Question: I need to do is when 2 textboxes are having text.. to make collapsible header color green..
I know how to do the first part.. but how to change collapsible header color i don't know...
<URL>
here is written that you can customize it with custom css... i tried but this didn't help..
here is the code of creation
'''
var collDiv = '<div class="added" data-role="collapsible" data-collapsed="true"><h3 style="background: rgba(204,244,204,0.9);" id="results-header">'
+ hoursFrom + ":" + minsFrom
+ " - "
+ hoursTo + ":" + minsTo + '</h3>' + textProjectName + textProjectData + '</div>';
$('.spanTimetable').append(collDiv);
'''

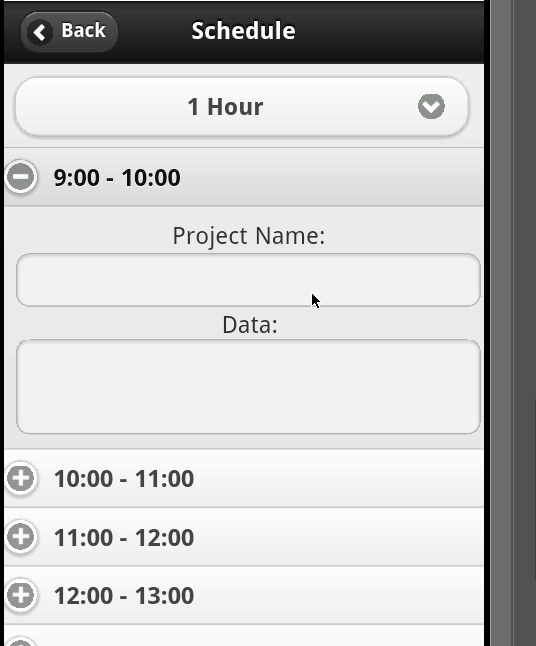
Answer: Docs:
- <URL>
Theming collapsible blocks
To set the color of the collapsible header, add the data-theme attribute to the collapsible container. The icon and body are not currently themable through data attributes, but can be styled directly with custom css.
'''
<div data-role="collapsible" data-collapsed="true" data-theme="a">
'''
Try something like this:
'''
var collDiv = '<div class="added" data-role="collapsible" data-collapsed="true" data-theme="f"><h3 style="background: rgba(204,244,204,0.9);" id="results-header">'
+ hoursFrom + ":" + minsFrom
+ " - "
+ hoursTo + ":" + minsTo + '</h3>' + textProjectName + textProjectData + '</div>';
$('.spanTimetable').append(collDiv);
'''
UPDATE:
A new ThemeRoller tool will launched with the jQuery Mobile 1.0 release in 2011. In the meantime, it's simple to manually edit the base swatches in the default theme and/or add additional swatches by editing the theme css file: copy a block of swatch styles, rename the classes with the new swatch letter name, and tweak colors.